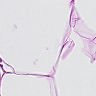
Metastatic tissue present: no